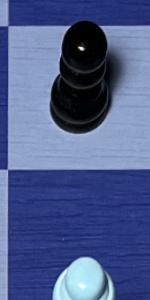
Label: Empty